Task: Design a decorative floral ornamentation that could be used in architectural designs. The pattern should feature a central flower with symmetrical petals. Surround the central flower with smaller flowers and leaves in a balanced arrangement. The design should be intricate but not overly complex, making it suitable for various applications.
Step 369:
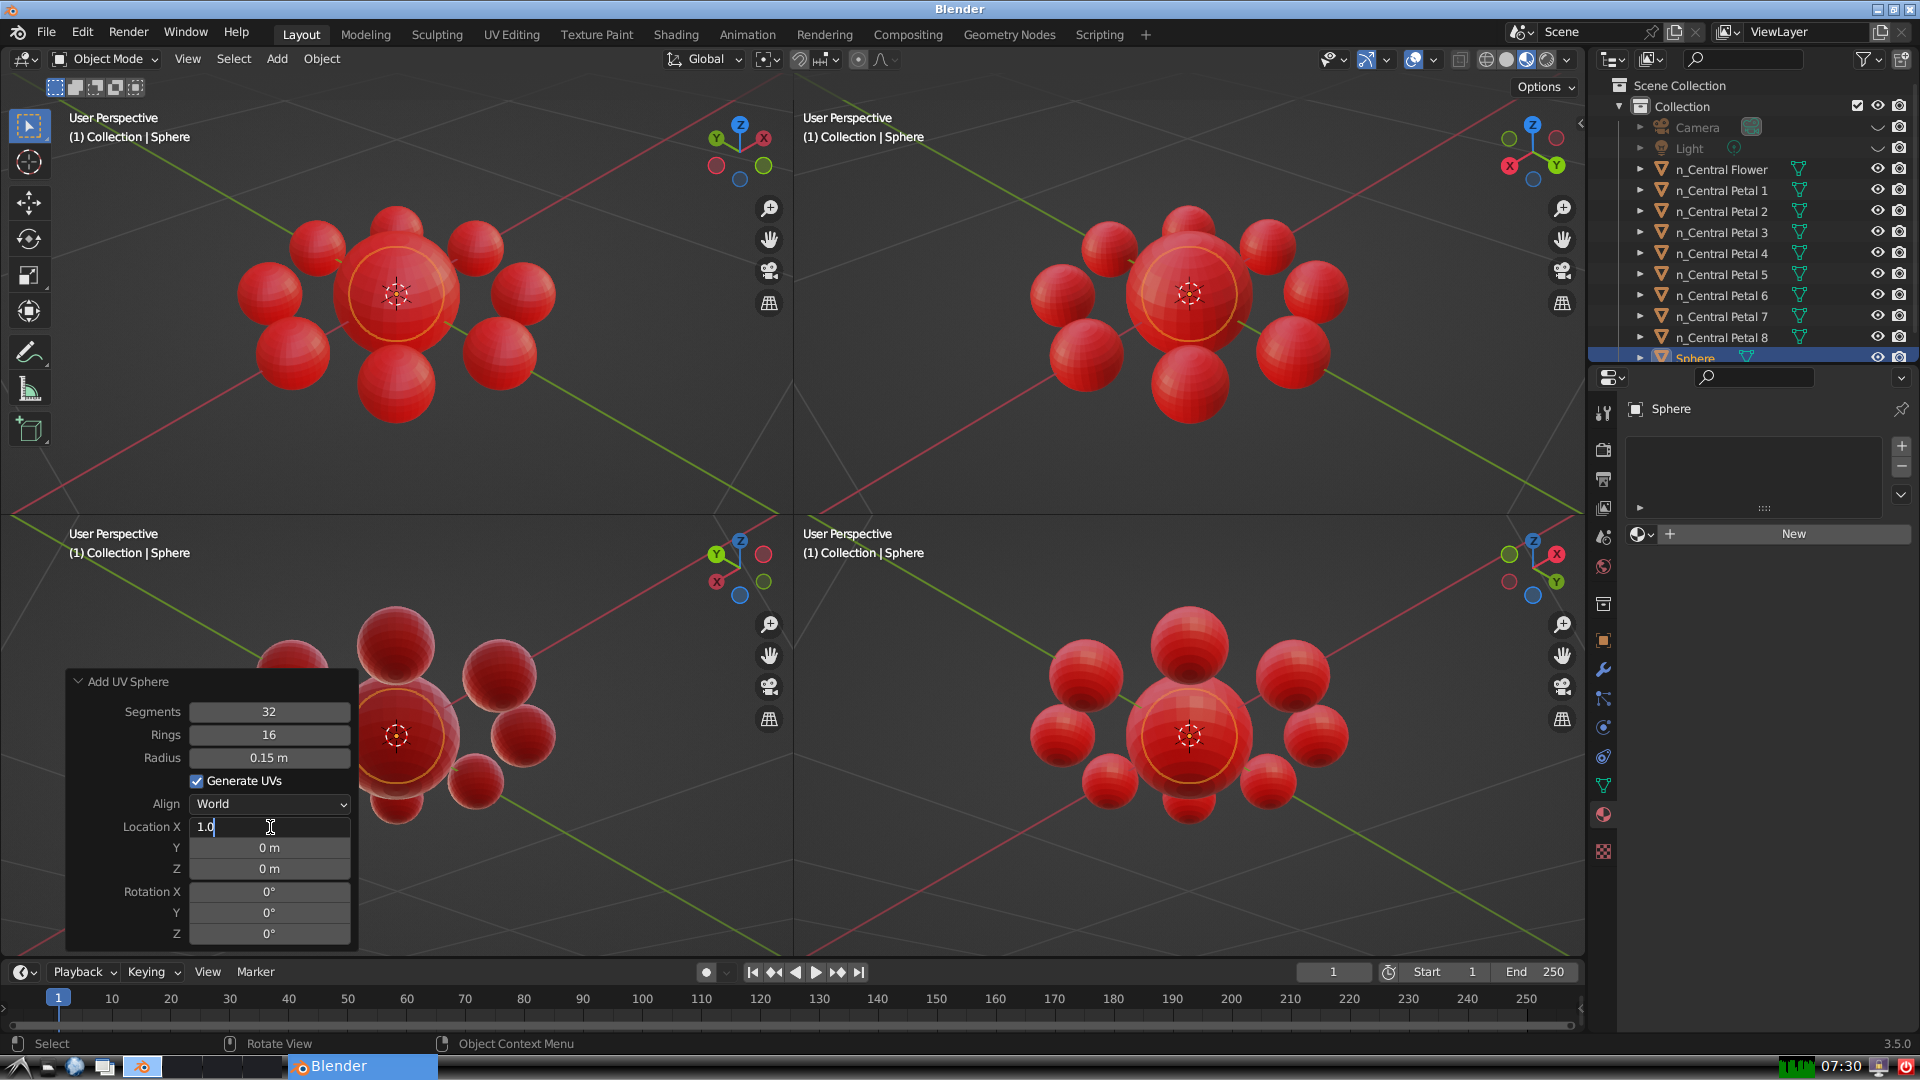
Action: {"key_press": ['Return']}